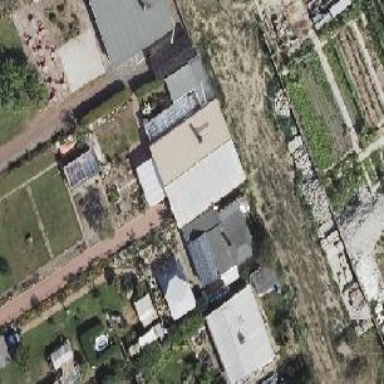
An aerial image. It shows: Gabled roofed house.